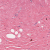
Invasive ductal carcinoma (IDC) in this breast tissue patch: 0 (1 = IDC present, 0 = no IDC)